Interaction volume radius: 5 \u00c5
Interaction volume height: 10 \u00c5
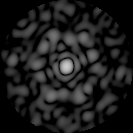
Disorder parameter: 0.8296